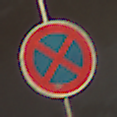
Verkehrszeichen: AbsolutesHalteverbot
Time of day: Midday
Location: Outdoor (Urban)
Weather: Clear
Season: NotSpecified
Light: Natural